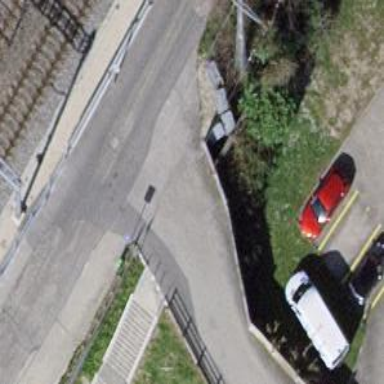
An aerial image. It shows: Set of steps on the road.